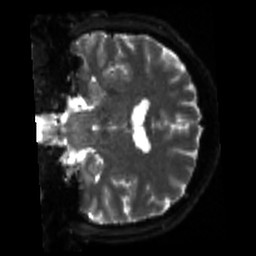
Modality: sbref
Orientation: coronal
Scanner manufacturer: siemens
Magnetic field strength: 3 T
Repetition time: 4 s
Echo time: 0.0594 s